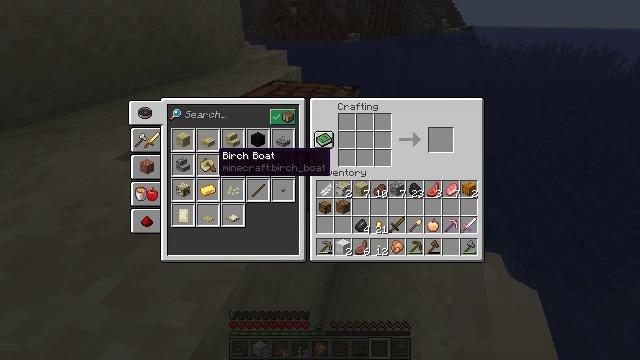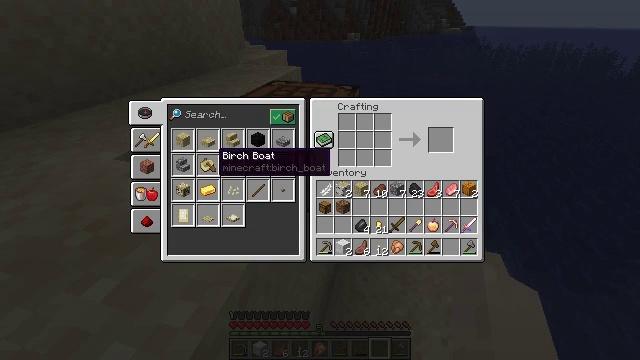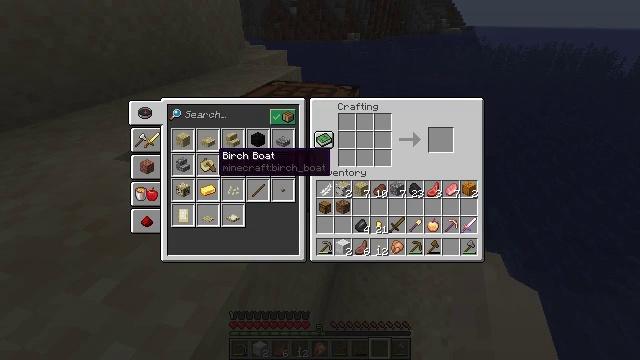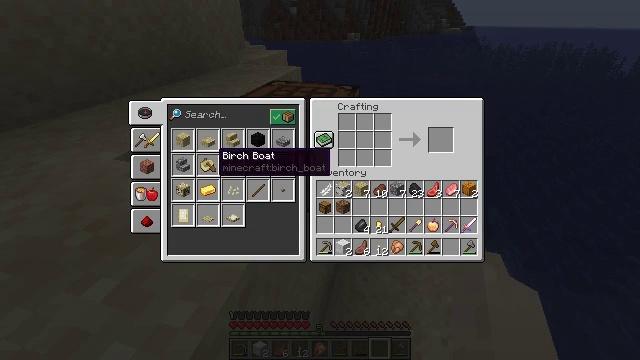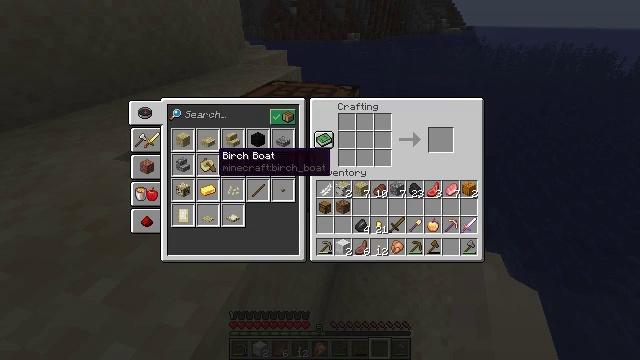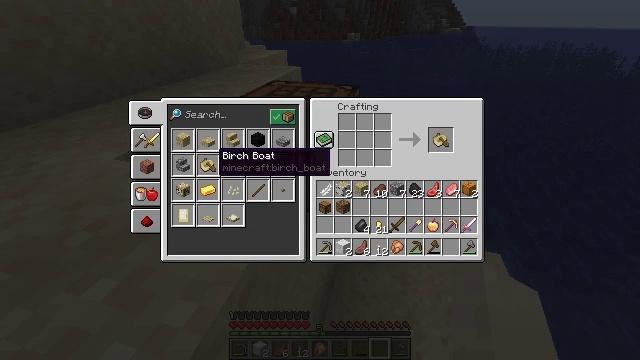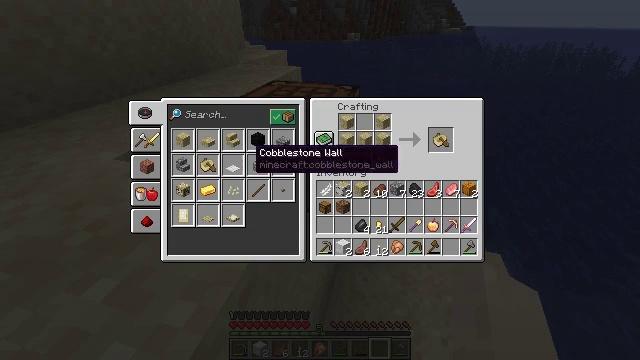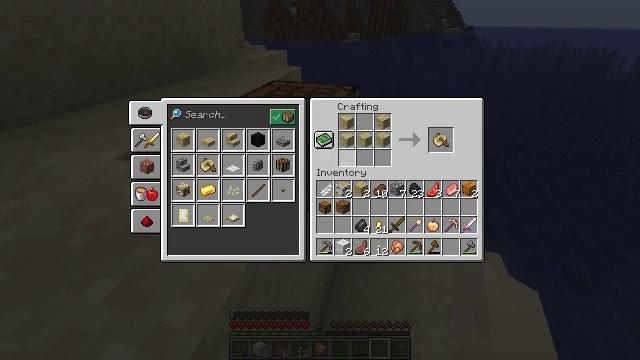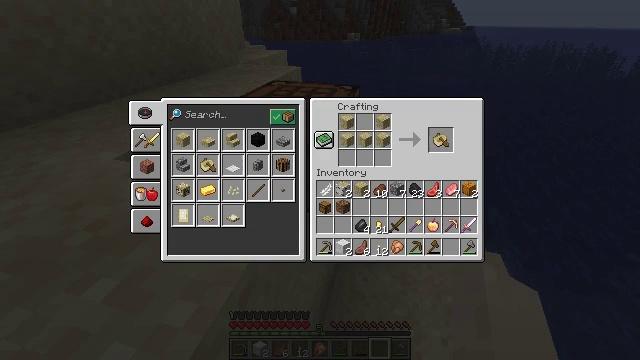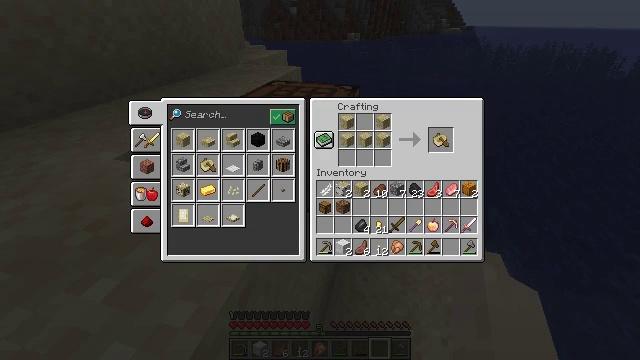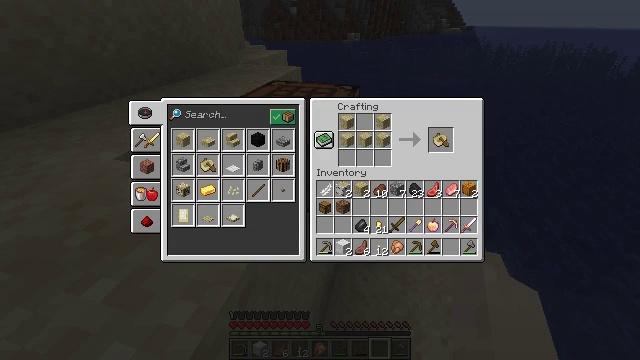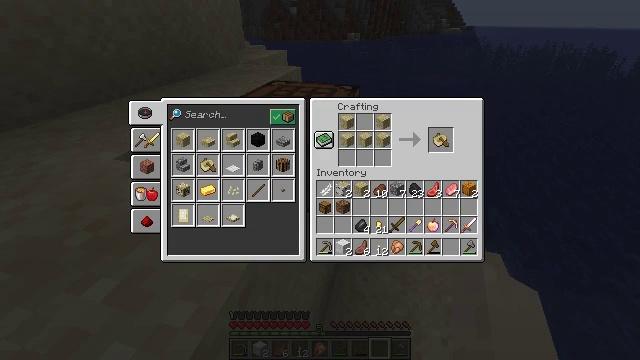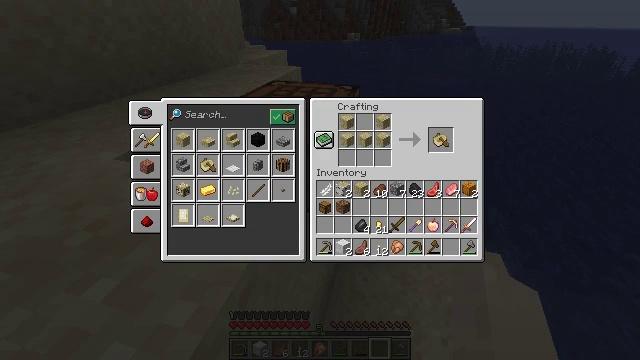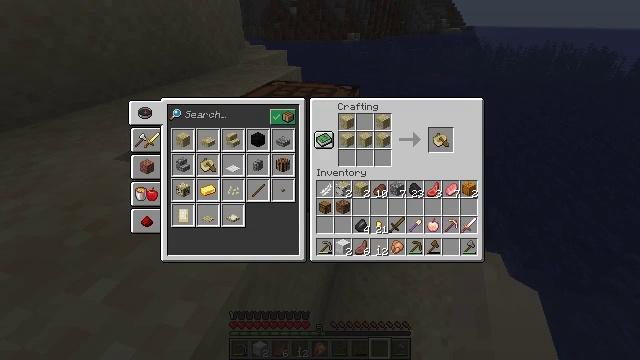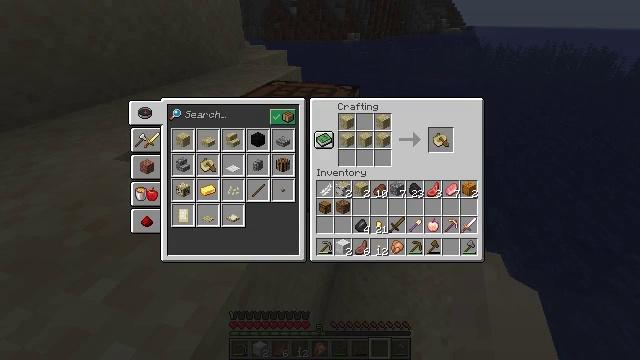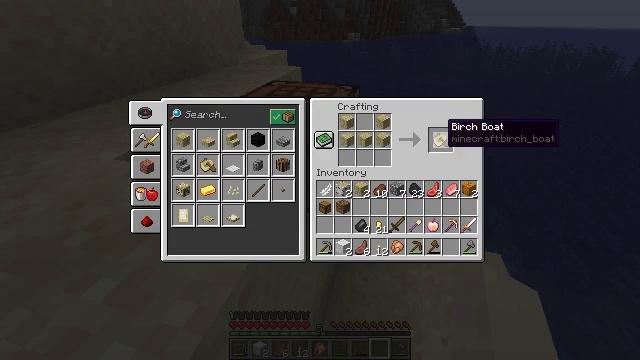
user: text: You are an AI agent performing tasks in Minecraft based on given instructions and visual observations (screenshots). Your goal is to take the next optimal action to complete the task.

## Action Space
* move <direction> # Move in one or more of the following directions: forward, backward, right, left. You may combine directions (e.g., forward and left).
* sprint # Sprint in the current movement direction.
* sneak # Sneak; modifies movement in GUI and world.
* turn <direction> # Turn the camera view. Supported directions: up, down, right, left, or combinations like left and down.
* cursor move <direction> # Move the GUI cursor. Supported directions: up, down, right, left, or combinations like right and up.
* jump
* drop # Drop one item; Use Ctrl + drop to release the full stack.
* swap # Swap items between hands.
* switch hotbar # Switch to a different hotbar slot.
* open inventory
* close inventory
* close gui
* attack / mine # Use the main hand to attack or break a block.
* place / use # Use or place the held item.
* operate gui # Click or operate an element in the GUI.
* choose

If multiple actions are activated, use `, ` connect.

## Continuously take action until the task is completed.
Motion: motion action
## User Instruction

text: Put birch planks in the crafting grid to make a birch boat.
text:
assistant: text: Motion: operate gui
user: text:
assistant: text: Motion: operate gui
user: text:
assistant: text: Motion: no_op
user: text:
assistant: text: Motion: no_op
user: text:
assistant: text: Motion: no_op
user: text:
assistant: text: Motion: cursor move right
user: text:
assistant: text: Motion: cursor move right and up
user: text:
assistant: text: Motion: cursor move right and up
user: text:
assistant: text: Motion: cursor move right
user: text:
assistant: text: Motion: no_op
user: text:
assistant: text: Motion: no_op
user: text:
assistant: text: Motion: no_op
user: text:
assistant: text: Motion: no_op
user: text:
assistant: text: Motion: sneak
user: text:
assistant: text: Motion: sneak, cursor move right
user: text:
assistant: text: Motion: sneak
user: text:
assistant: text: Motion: sneak
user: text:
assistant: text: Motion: sneak
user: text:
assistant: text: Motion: sneak
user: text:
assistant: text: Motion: sneak
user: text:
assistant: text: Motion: sneak
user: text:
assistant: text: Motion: sneak
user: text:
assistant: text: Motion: sneak
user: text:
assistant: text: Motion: sneak, operate gui
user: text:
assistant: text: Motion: sneak, operate gui
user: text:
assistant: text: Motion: sneak, operate gui
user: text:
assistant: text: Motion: sneak, cursor move left
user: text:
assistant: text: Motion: sneak, cursor move left
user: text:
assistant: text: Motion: no_op